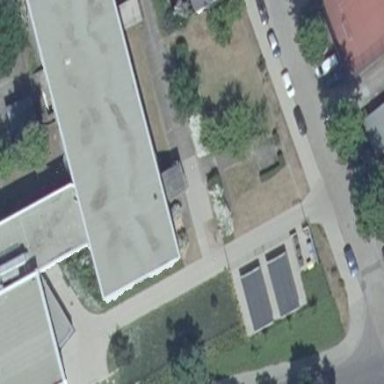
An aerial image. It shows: White building with flat roof made of teal tar paper.